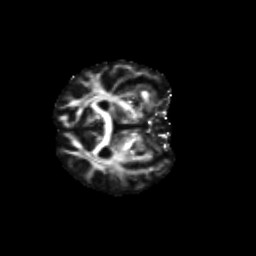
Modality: FA
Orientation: axial
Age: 67
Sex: female
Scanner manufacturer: siemens
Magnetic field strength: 3 T
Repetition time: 4.71 s
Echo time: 0.0906 s